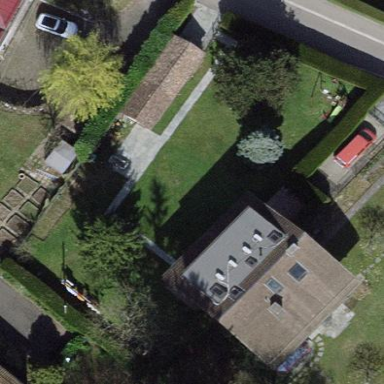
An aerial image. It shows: Garden enclosed by fence.